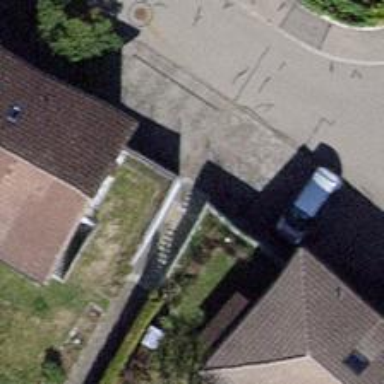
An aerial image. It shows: Set of steps on the road.